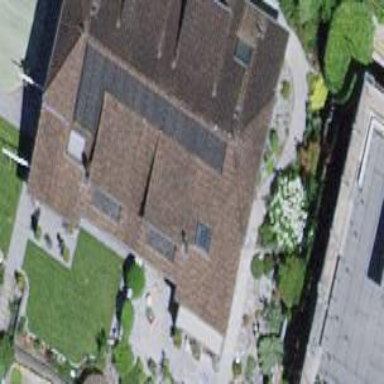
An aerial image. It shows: Half-hipped roof on semi-detached house.